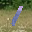
Label: 1